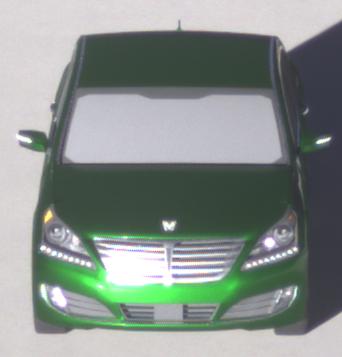
Make: Hyundai
Model: Equus
Detailed model: Gen. 2 VI
Model produced from: 2009
Model produced until: 2016
Doors: 4
Color: green
Road condition: dry road
Daytime: sunrise or sunset
Contrast: high contrast